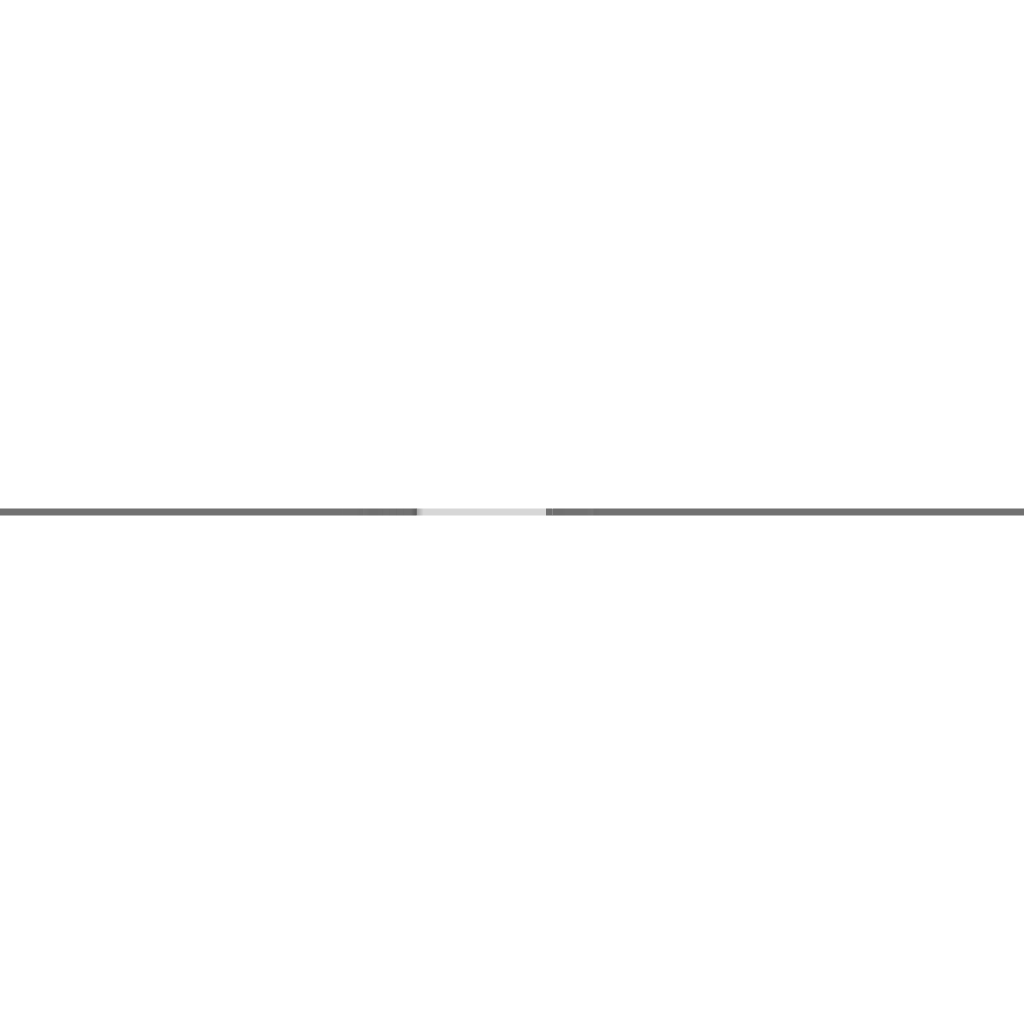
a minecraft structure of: Indianapolis Colts Logo bad low quality